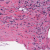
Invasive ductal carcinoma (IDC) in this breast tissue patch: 1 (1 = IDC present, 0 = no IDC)